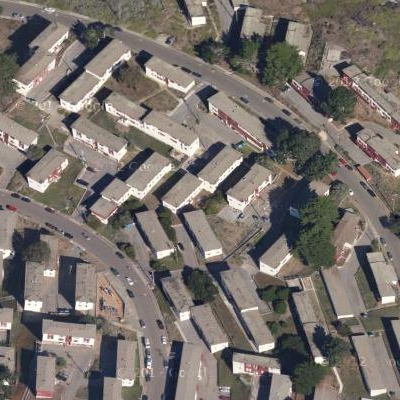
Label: fResident